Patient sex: M
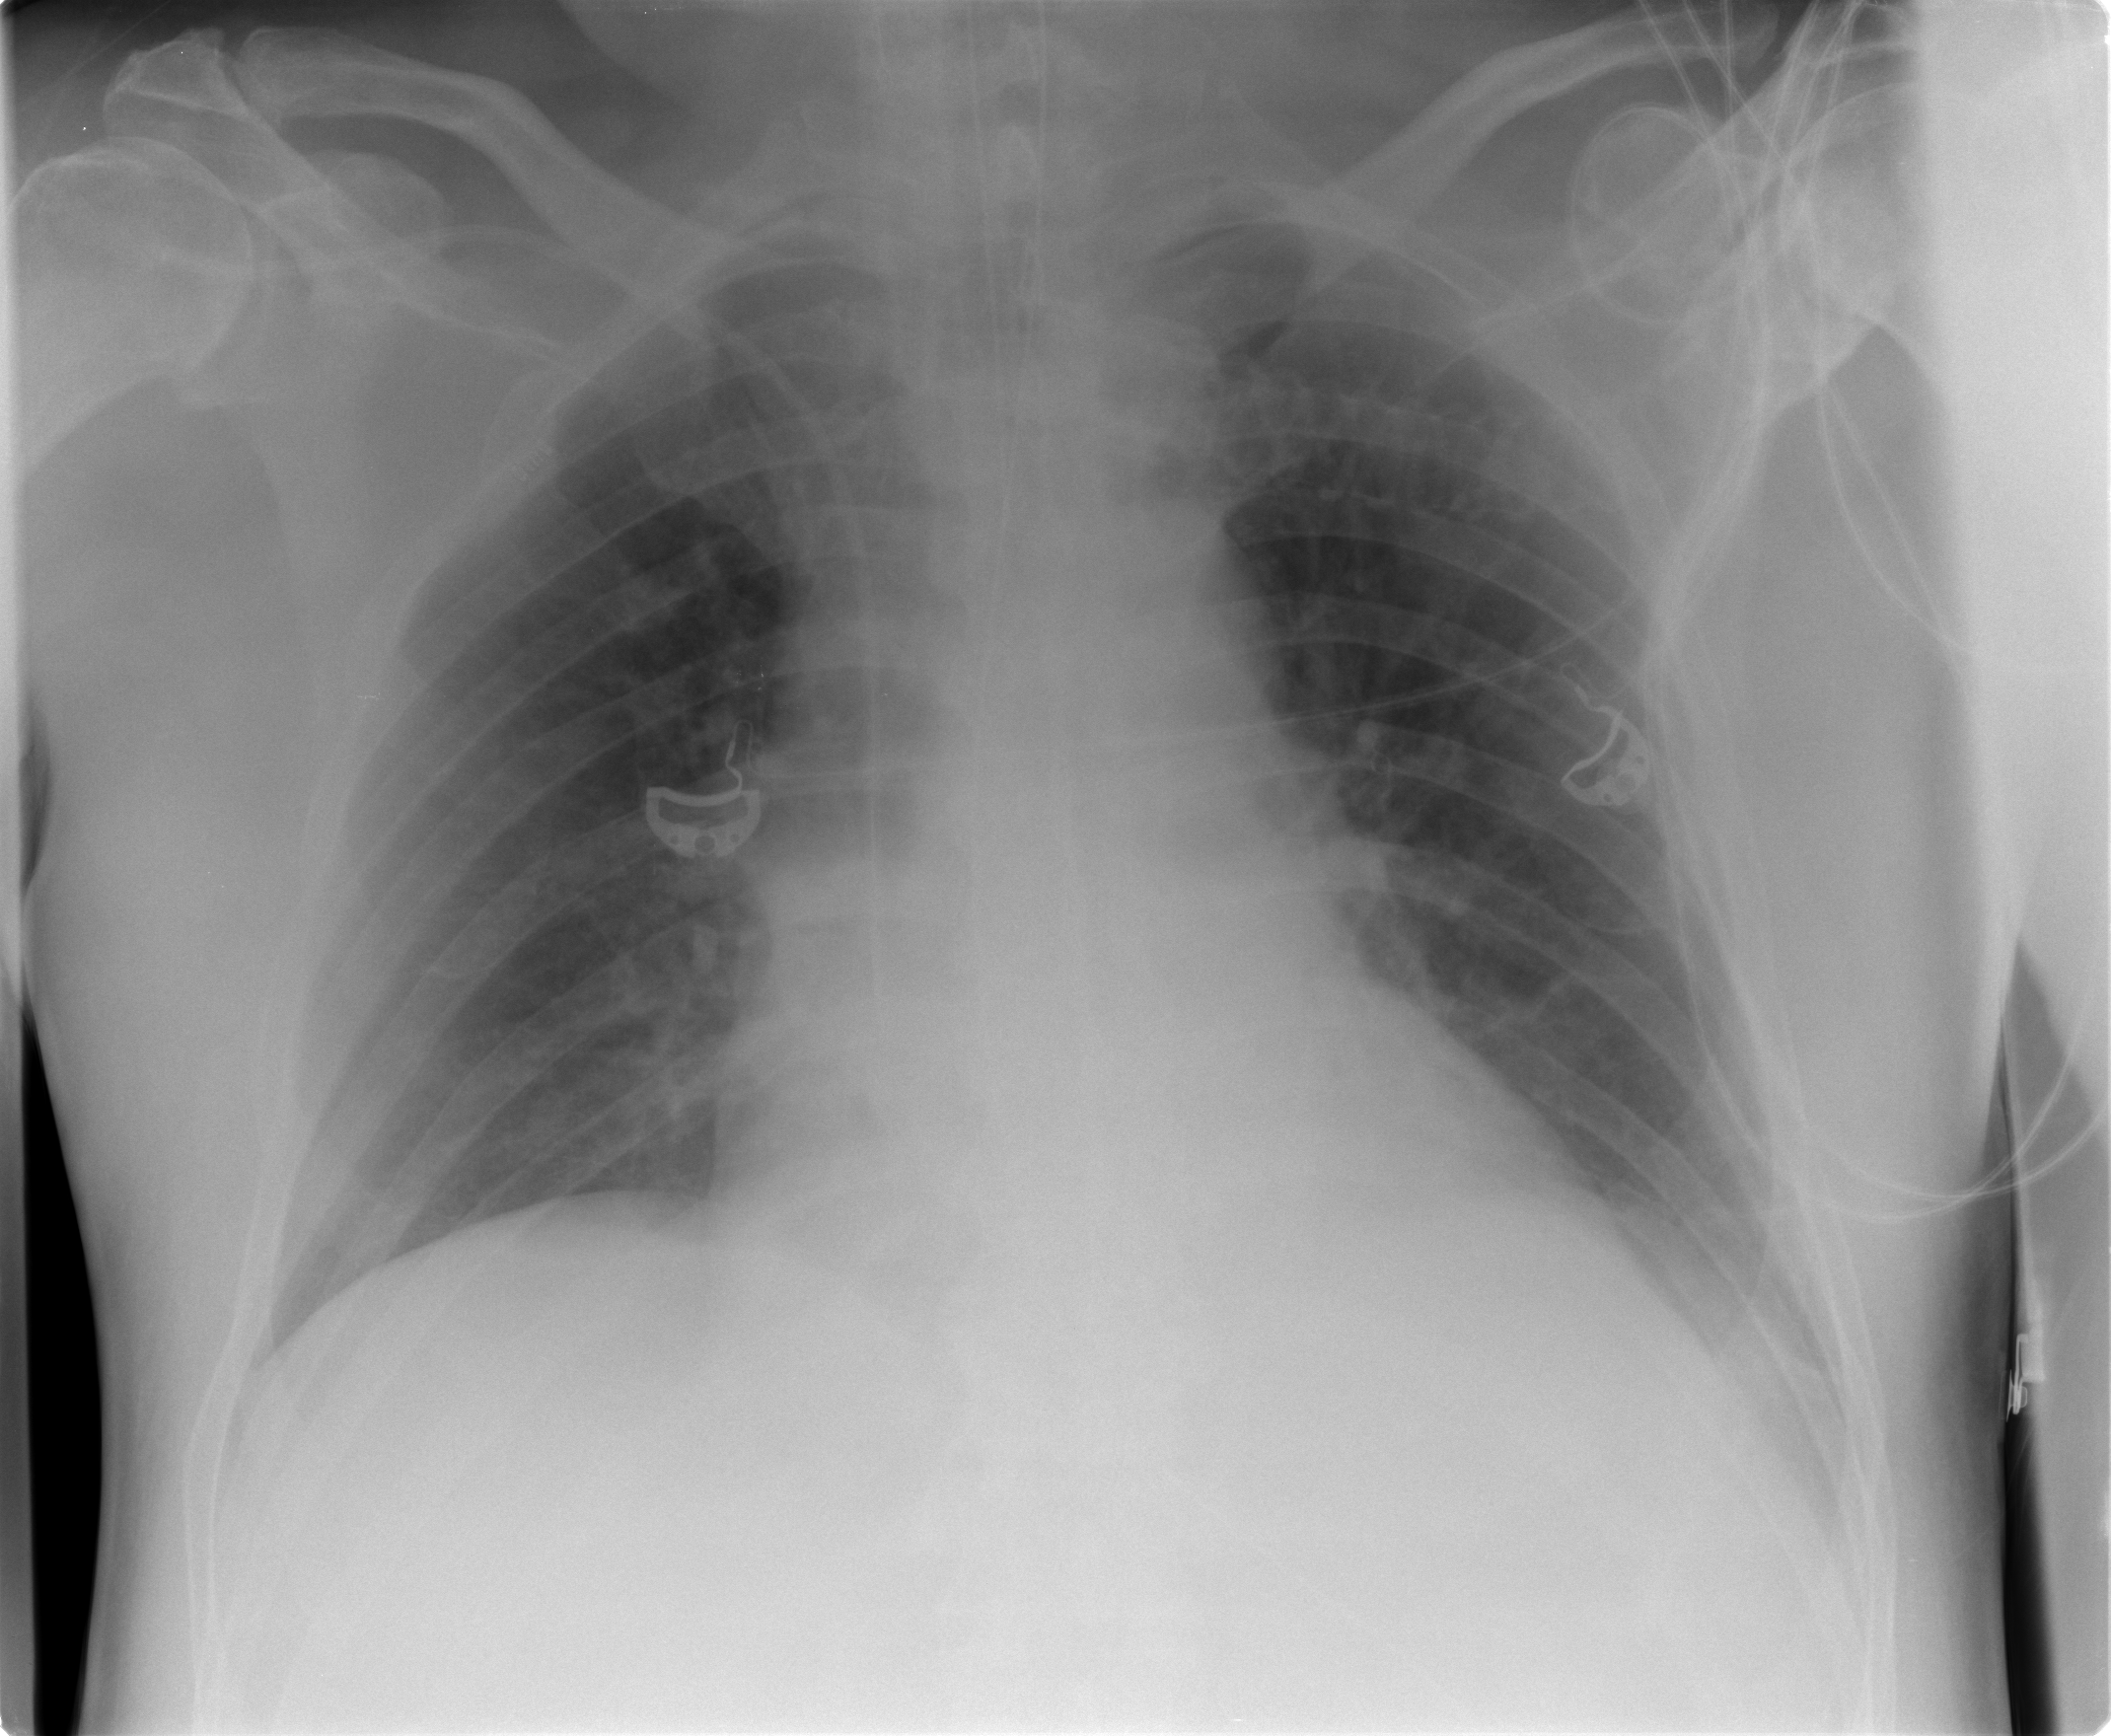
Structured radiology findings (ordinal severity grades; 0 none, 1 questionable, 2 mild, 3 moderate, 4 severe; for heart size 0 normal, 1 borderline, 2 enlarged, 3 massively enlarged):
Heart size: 0
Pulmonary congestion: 0
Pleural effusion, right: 0
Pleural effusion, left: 2
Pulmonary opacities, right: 0
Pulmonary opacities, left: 0
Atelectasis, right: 0
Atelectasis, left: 2